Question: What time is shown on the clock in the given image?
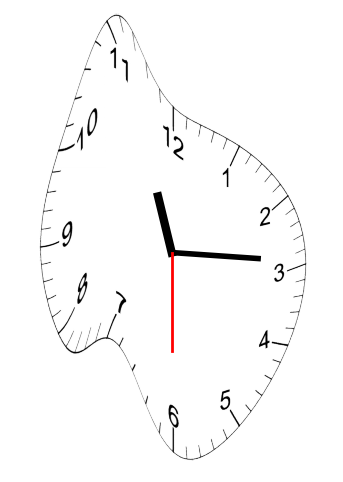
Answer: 11:14:30